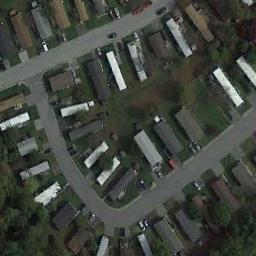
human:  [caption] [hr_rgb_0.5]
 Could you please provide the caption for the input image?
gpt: The mobile home park has some neatly arranged mobile homes of different colors and some roads go through the mobile home park .

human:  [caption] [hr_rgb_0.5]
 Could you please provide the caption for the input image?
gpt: Many buildings of different shapes and sizes are in mobile home parks .

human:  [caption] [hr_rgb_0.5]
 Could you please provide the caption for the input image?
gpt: A wood is next to the mobile home park .

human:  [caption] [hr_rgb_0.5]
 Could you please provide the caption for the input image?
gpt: The mobile home park is on the grass next to the road .

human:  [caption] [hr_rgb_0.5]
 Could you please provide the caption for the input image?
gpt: There are many buildings on green lawns in the mobile home park .